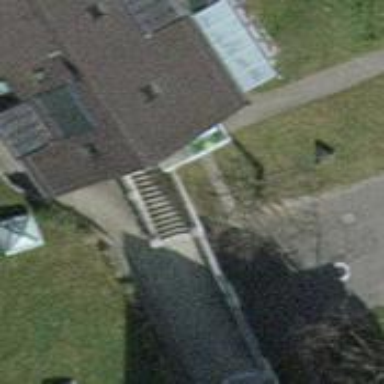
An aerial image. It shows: Road with steps.